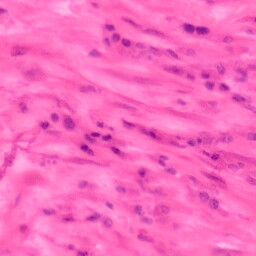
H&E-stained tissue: Colon